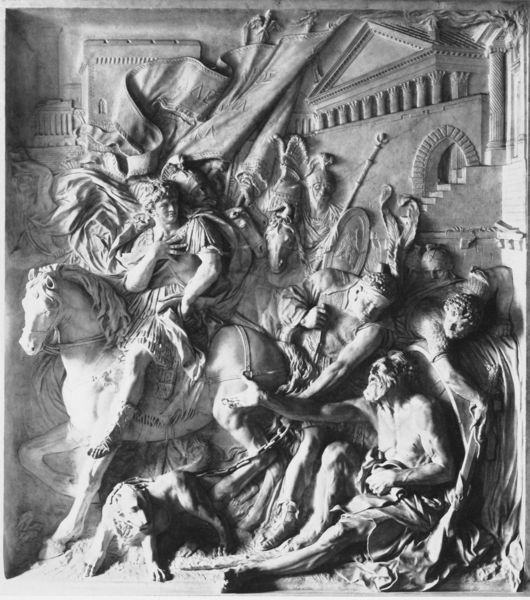
Titel: Alexander vor Diogenes
Künstler: Pierre Puget
Institution: Paris, Musée du Louvre
Schlagwörter: hand, kampf, mann, schatten, stadt, fenster, licht, marmor, männer, säule, säulen, gebäude, haus, hund, tier, tuch, bart, architektur, federn, mensch, stein, mantel, locken, pferd, pferde, reiter, skulptur, ritt, relief, italien, stab, fahne, platz, krieg, schlacht, treppe, soldaten, stufen, flucht, schild, soldat, helm, rom, spitzbogen, griechisch, krieger, sturz, bettler, heiliger, feldherr, tempel, löwe, bau, athen, hun, parthenon, retter, martin, plünderung, solda, bettelr, 1470